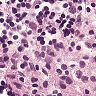
Metastatic tissue present: no